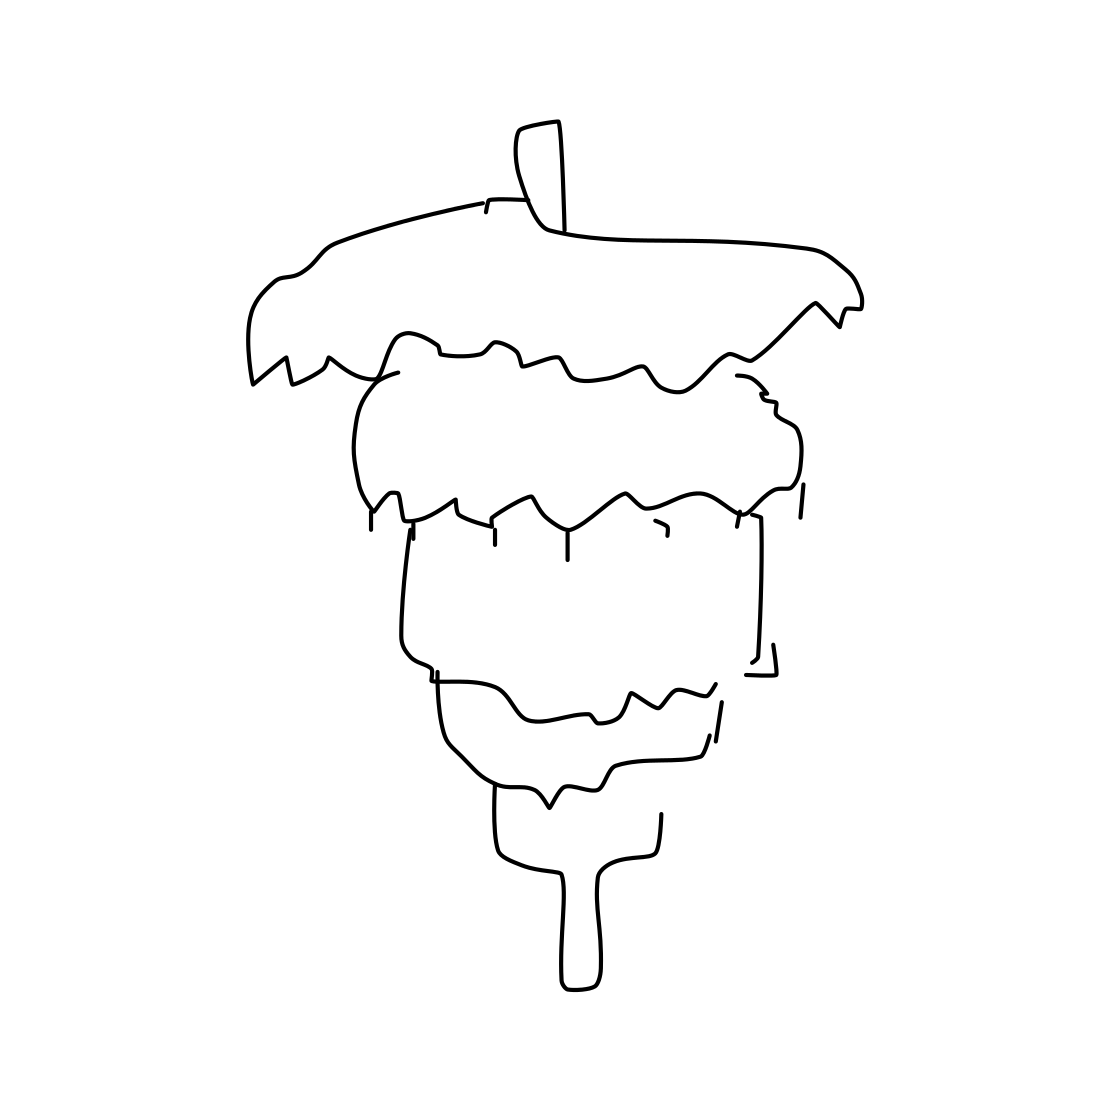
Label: chandelier